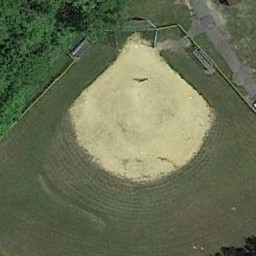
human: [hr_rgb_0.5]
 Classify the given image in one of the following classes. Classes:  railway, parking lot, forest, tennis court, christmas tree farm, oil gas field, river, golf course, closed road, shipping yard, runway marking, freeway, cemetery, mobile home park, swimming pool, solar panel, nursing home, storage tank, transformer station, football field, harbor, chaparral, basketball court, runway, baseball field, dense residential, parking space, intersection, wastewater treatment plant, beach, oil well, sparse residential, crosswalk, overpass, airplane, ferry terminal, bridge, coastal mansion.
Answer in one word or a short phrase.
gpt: baseball field